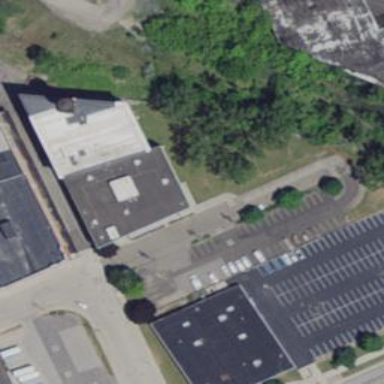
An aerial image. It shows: Industrial building.